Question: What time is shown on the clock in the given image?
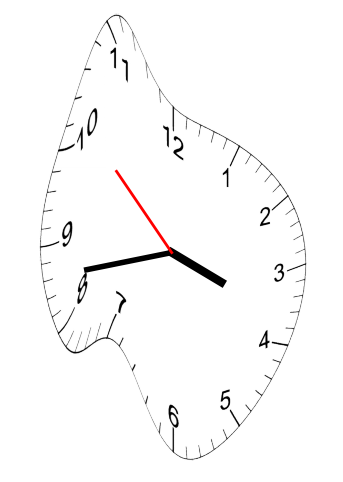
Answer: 03:42:52